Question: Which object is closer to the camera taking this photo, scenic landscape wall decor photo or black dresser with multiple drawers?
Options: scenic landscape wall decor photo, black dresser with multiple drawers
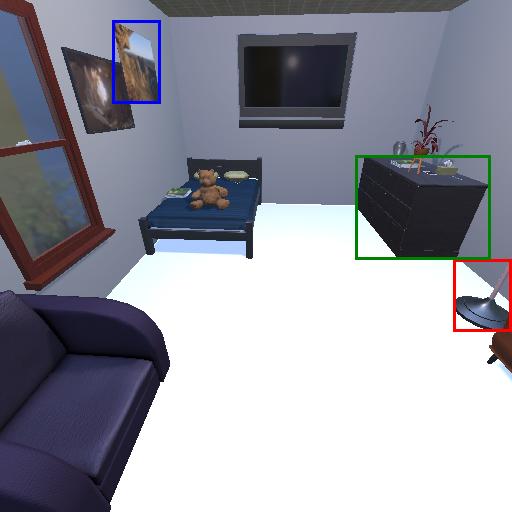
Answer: scenic landscape wall decor photo